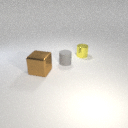
small yellow metal cylinder to the right of large brown metal cube